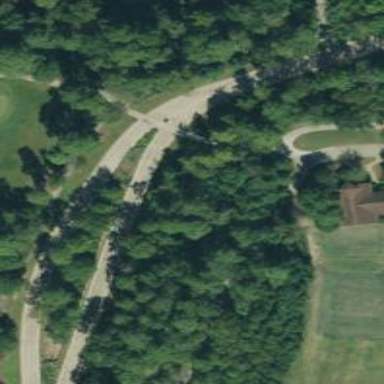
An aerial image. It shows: Path for both road and golf.